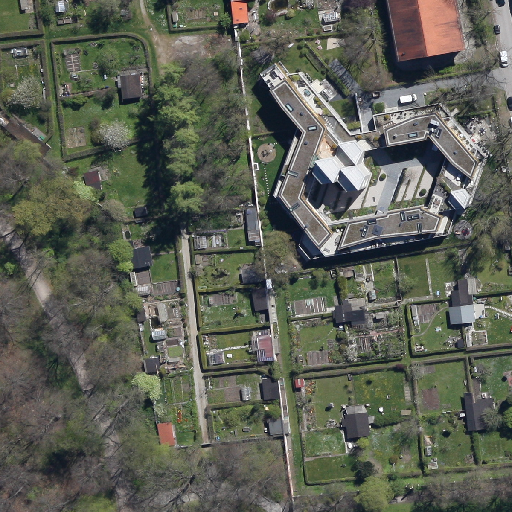
Referring expression: road